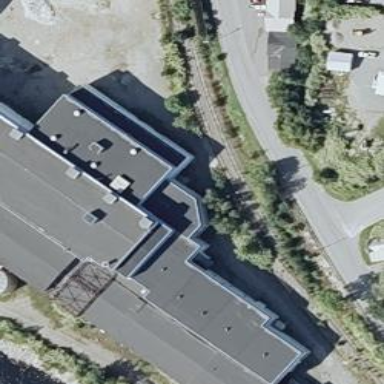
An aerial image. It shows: Abandoned railway.